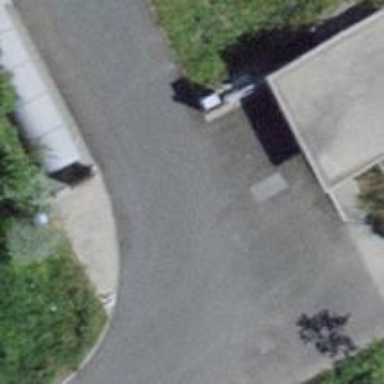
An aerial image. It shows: Gate.